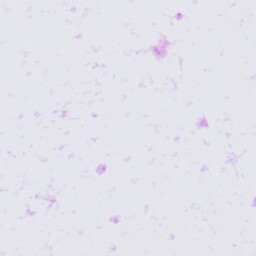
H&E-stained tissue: Skin